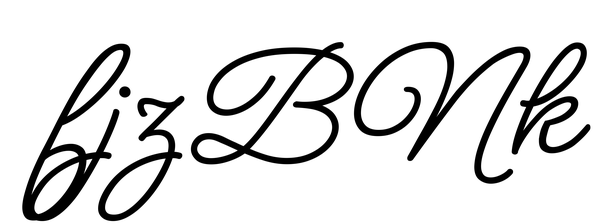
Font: MeowScript-Regular